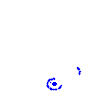
Particle: kaon